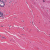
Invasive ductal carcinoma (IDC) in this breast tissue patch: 0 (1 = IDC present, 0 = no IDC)